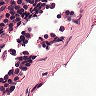
Metastatic tissue present: no